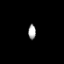
Tissue: prostate
Cell type: T cells
Senescence score: 0.3472
Nuclear area (px): 112
Mean DAPI intensity: 165.429